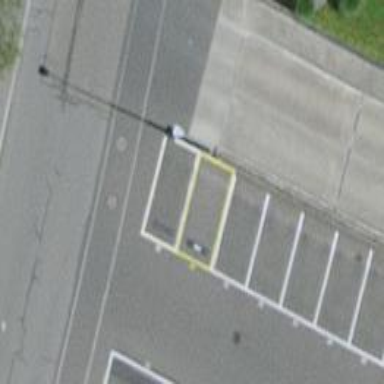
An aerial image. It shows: Charging station.